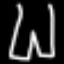
Label: pants